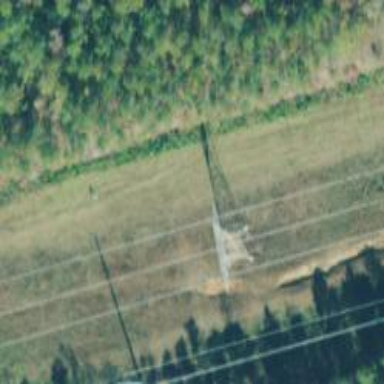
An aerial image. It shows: Lattice structure tower.